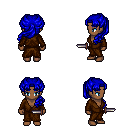
a pixel art fantasy rpg character, female body template, human, dark skin, brown robe, magenta pants, blue princess hairstyle, dagger, four views (front, back, left, right), 2x2 character sprite sheet, small pixel art, hard edges, no anti-aliasing